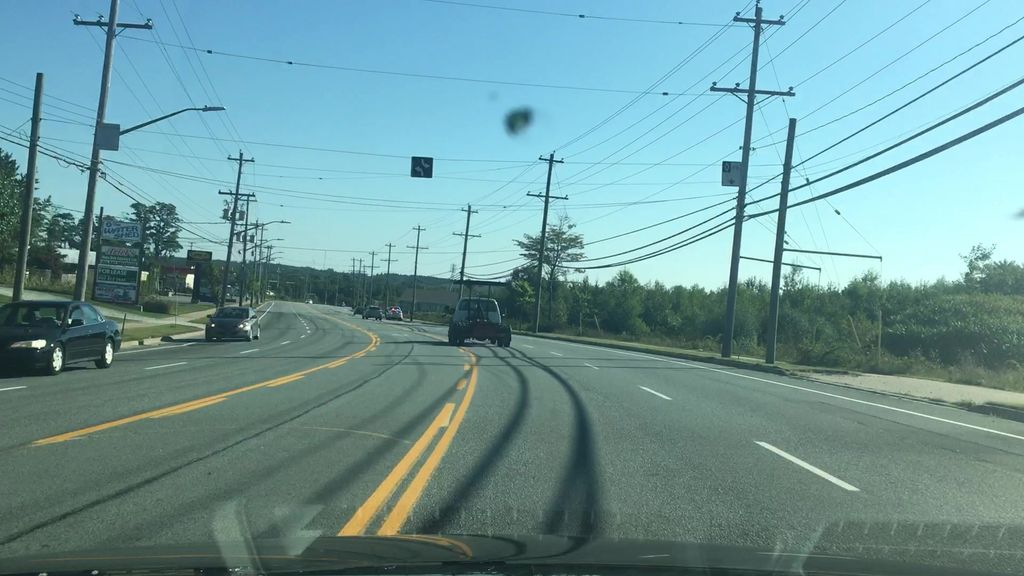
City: halifax